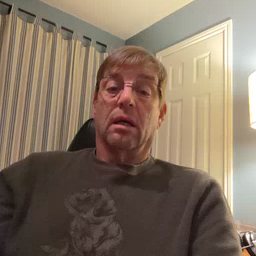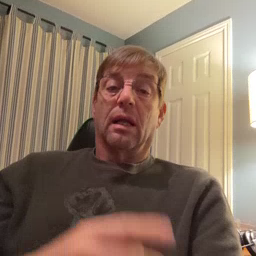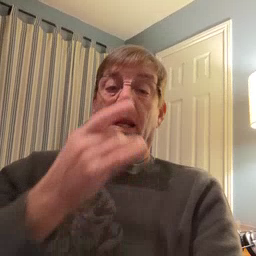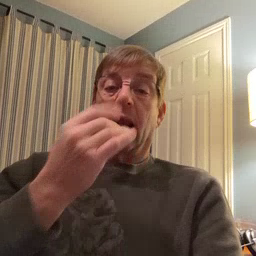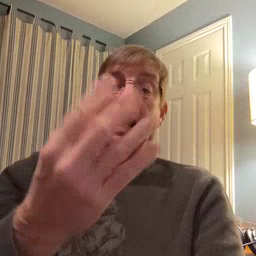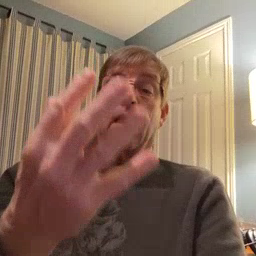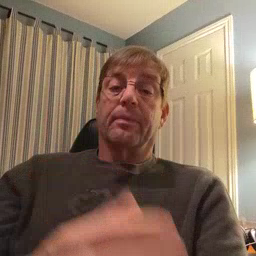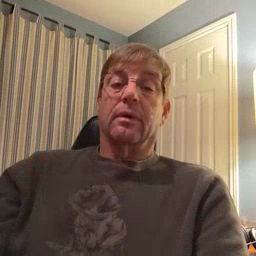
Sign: lamp